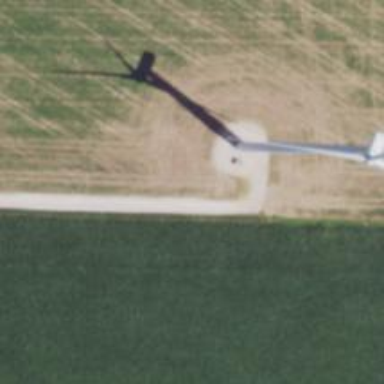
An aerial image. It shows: Wind generator in the form of horizontal axis wind turbine.